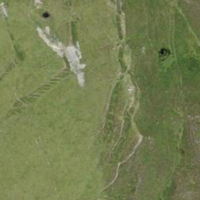
EUNIS habitat code: 31
Species observed at this site:
Arnica montana
Ajuga pyramidalis